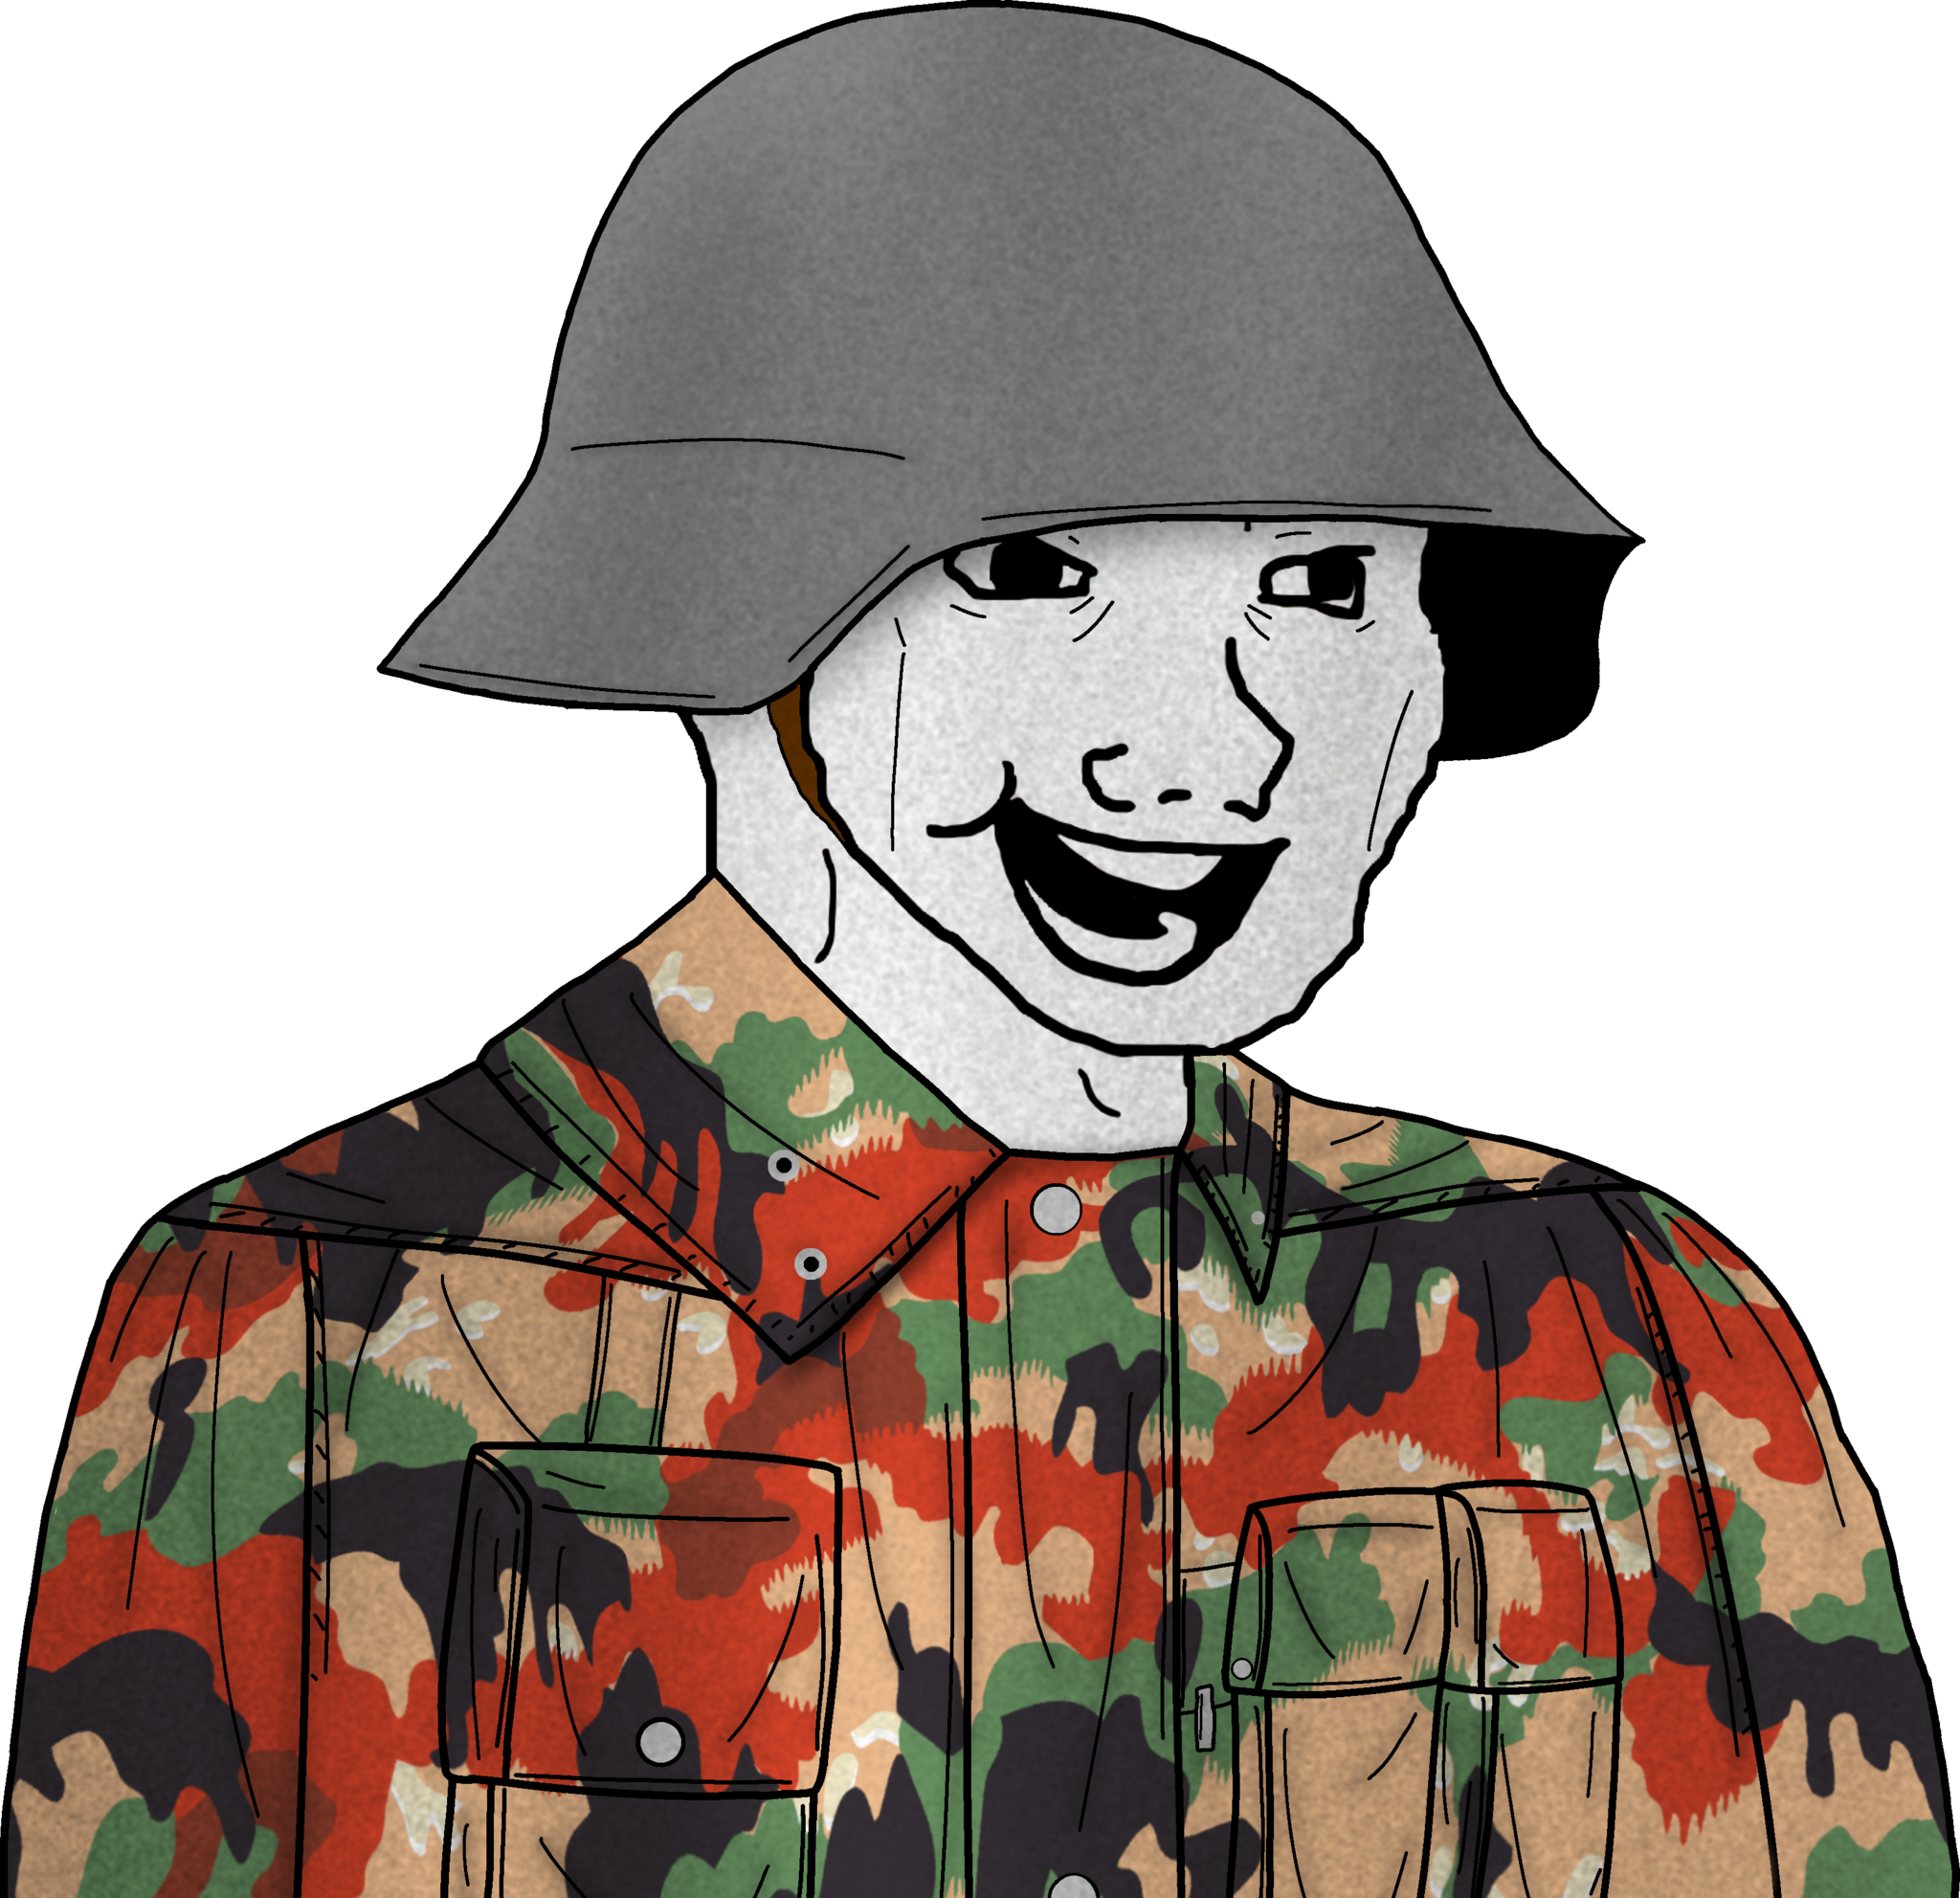
Label: 5_Bloomer